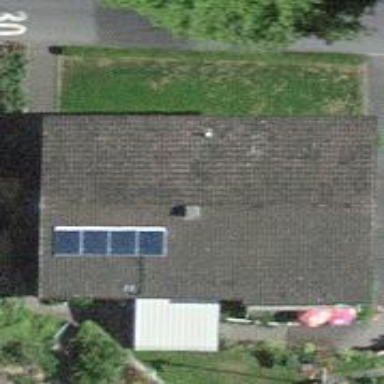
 consisting of solar photovoltaic panels."